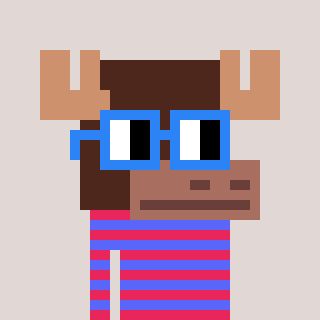
a pixel art character with square blue glasses, a moose-shaped head and a purple-colored body on a warm background